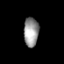
Tissue: prostate
Cell type: T cells
Senescence score: 0.7898
Nuclear area (px): 428
Mean DAPI intensity: 151.105